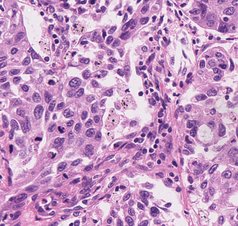
Tumor epithelial tissue: yes
Tumor-associated stroma tissue: yes
Normal tissue: no